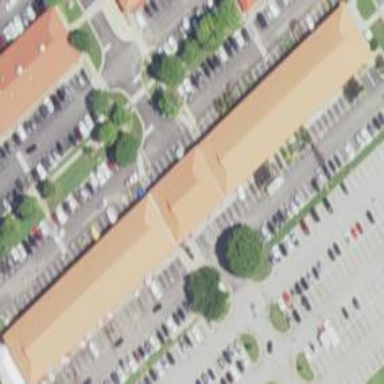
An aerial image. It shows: Commercial building.